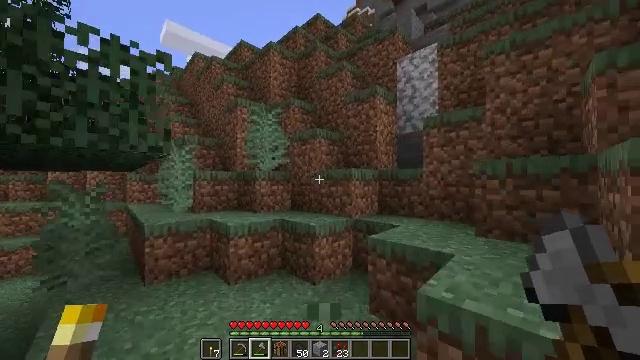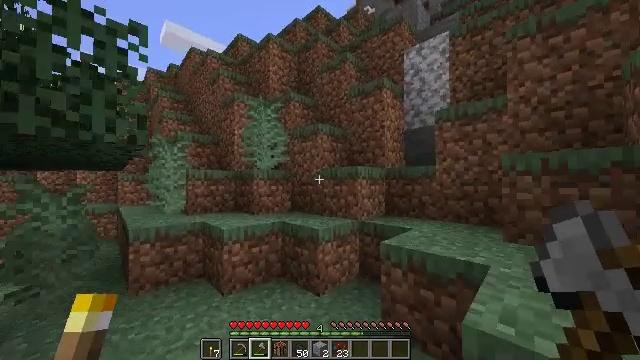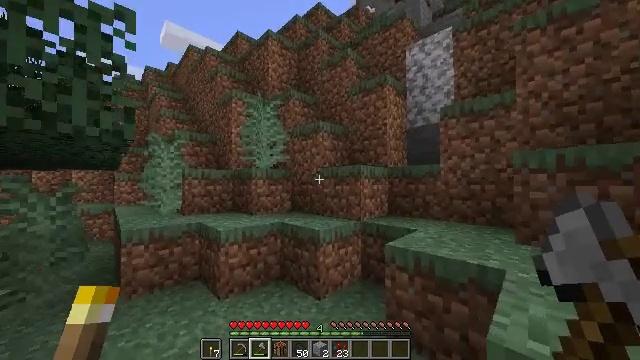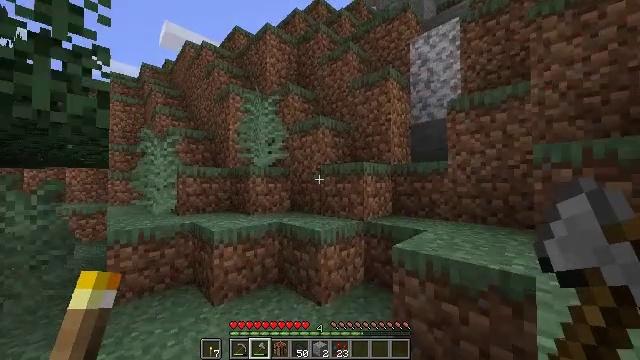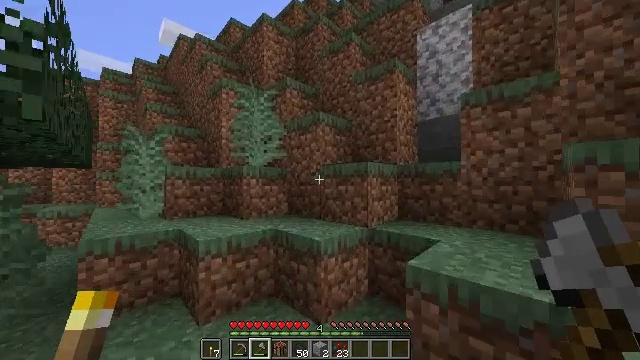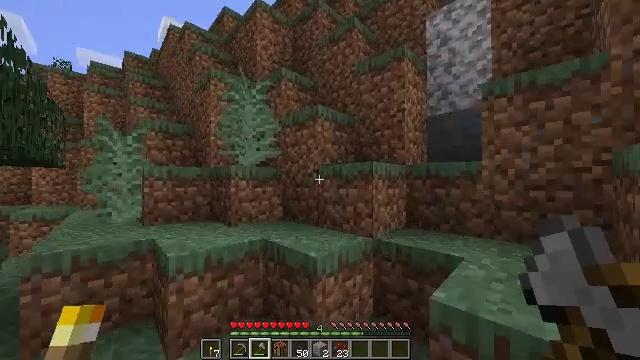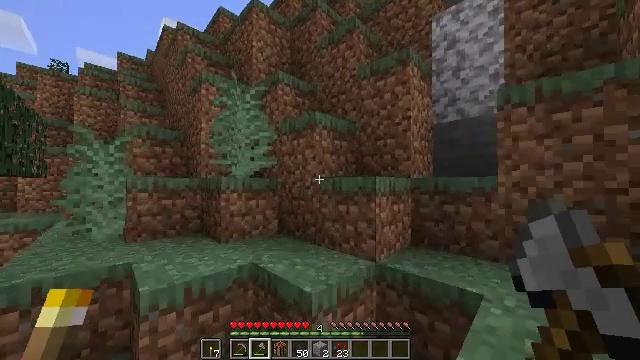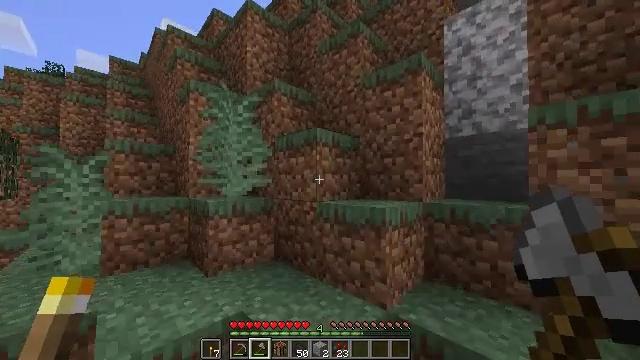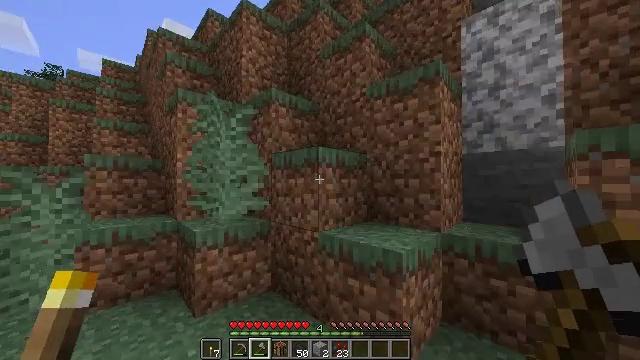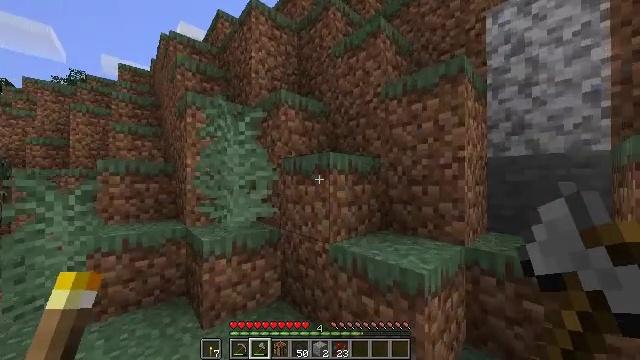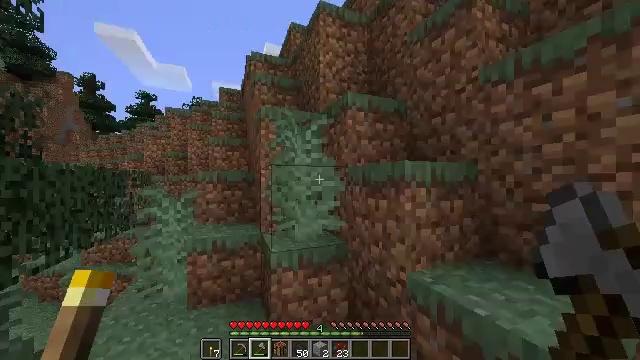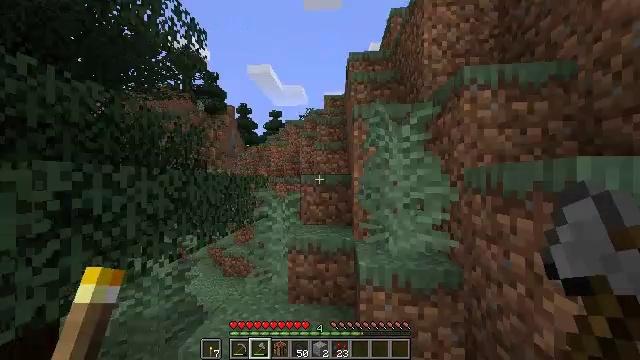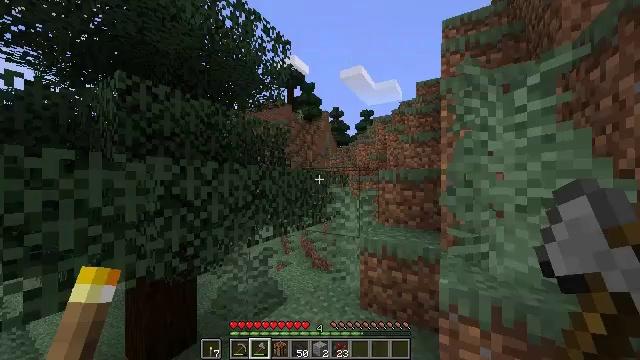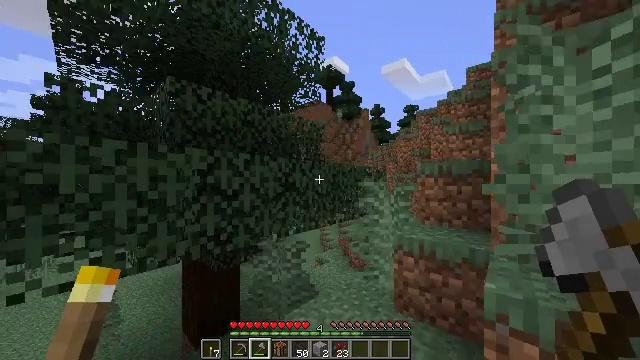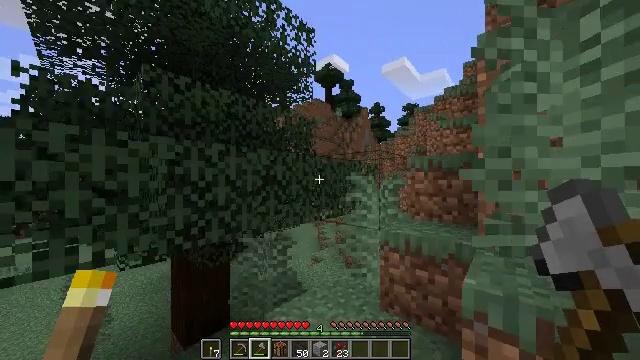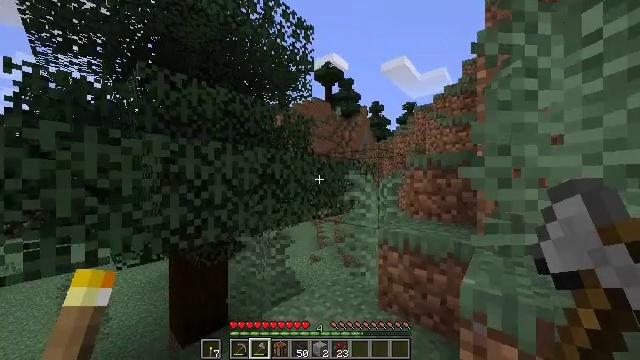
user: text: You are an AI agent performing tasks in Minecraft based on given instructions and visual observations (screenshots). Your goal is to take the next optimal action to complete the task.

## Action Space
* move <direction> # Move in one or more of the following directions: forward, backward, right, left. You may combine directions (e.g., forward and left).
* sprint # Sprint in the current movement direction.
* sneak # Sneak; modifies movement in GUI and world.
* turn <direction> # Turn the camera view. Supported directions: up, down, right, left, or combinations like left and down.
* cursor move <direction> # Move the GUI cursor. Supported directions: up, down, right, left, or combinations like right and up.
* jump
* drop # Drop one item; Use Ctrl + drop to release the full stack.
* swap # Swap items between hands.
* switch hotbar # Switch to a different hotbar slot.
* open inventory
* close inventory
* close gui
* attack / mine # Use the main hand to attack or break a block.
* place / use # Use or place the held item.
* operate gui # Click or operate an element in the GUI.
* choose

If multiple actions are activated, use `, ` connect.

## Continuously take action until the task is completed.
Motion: motion action
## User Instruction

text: Break the purple bed to move it.
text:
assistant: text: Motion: move forward, sprint
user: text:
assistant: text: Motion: move forward, sprint
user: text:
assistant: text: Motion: move forward, sprint
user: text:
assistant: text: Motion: move forward, sprint
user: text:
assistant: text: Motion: move forward, sprint
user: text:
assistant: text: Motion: move forward, sprint, jump
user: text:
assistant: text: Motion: move forward, sprint, jump
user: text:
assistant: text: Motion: move forward, sprint, jump
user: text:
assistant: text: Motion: move forward, sprint, turn left, jump
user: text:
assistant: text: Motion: move forward, sprint, turn left, jump
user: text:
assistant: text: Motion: move forward, sprint, turn left
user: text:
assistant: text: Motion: move forward, sprint, turn left
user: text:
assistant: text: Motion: move forward and move left, sprint, turn left
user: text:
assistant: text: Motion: move forward and move left, sprint
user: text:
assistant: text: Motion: move forward and move left, sprint
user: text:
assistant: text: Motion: move forward and move left, sprint, turn right and down
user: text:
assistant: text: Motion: move forward and move left, sprint, turn right and down
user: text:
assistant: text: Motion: move forward, sprint, turn right and down
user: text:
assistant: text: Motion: move forward, sprint, turn right and down
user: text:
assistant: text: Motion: move forward, sprint, turn right
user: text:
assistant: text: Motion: move forward, sprint, turn right
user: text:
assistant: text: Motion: move forward, sprint, turn right
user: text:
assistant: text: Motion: move forward, sprint, turn right, jump
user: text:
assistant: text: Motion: move forward, sprint, turn right, jump
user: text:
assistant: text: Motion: move forward, sprint, jump
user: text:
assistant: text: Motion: move forward, sprint, jump
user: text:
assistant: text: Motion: move forward, sprint, jump
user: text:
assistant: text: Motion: move forward, sprint, jump
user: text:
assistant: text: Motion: move forward, sprint, jump
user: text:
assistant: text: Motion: move forward, sprint, turn left